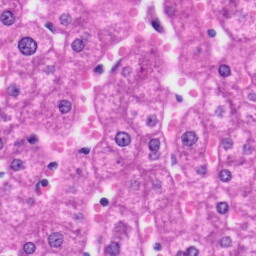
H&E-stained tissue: Liver